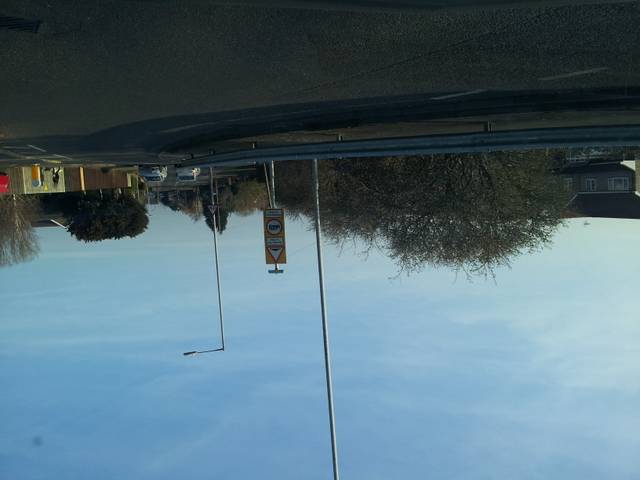
Region: United Kingdom
Coordinates: 52.613, -0.1862